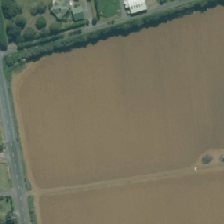
Land cover: shortrotation_cropland